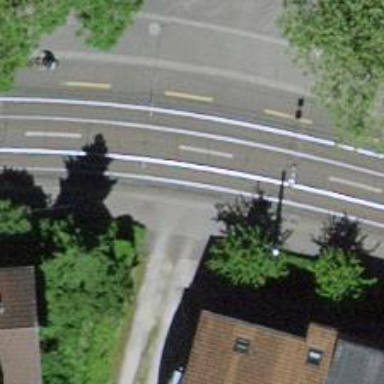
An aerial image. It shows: Tram level crossing on railway.